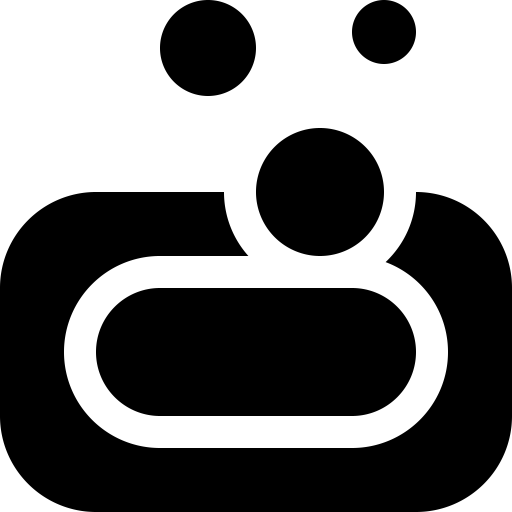
Tags: icon, FontAwesome, fa-icon, solid, soap